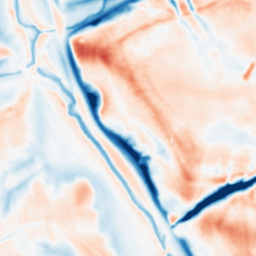
Category: multiscale
Decomposition family: dog_multiscale
Decomposition parameters: sigma_ratio: 1.6
n_scales: 5
base_sigma: 1
Upsampling method: bilinear
Upsampling parameters: scale: 2
Upsampling scale: 2